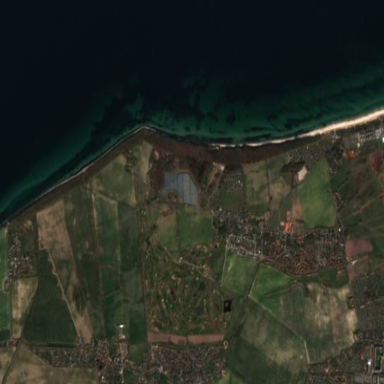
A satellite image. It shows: Golf course surrounded by greenery.